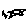
Label: star